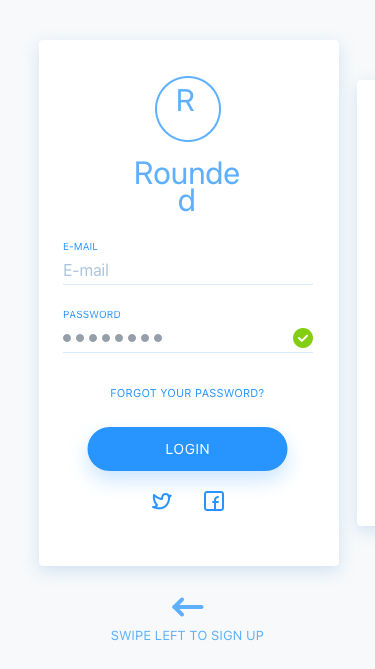
Text in this UI design:
Swipe left to Sign Up
Forgot your password?